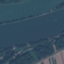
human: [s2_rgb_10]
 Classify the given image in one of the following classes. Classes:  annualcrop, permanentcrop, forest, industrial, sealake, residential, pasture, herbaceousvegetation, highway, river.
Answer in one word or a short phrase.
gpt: River